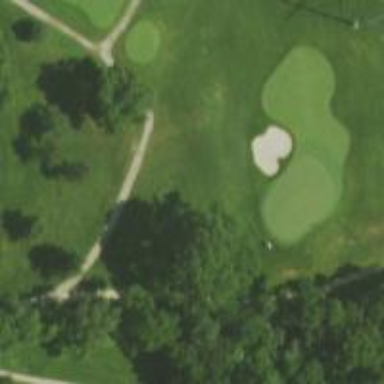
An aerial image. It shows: Well-maintained path intended for golf.